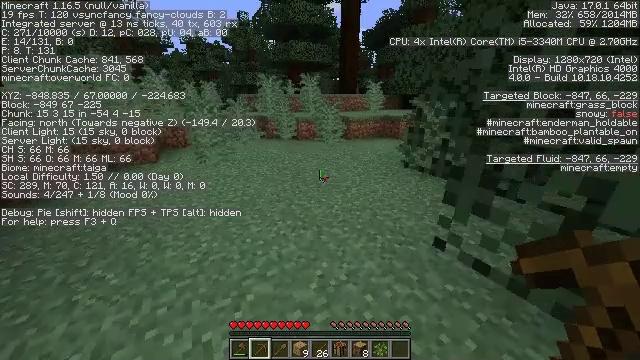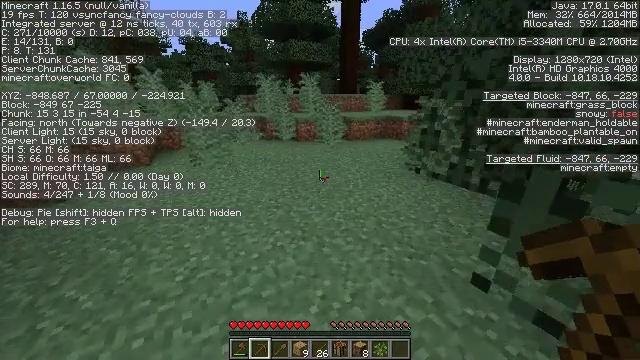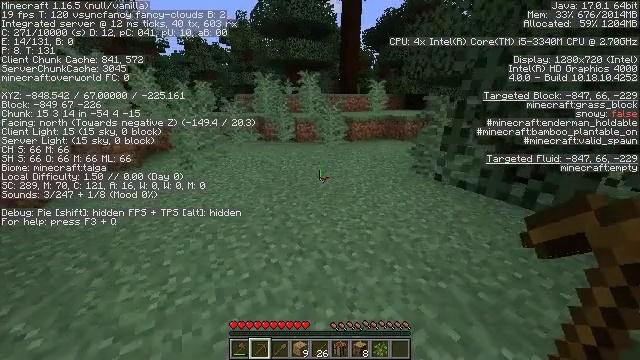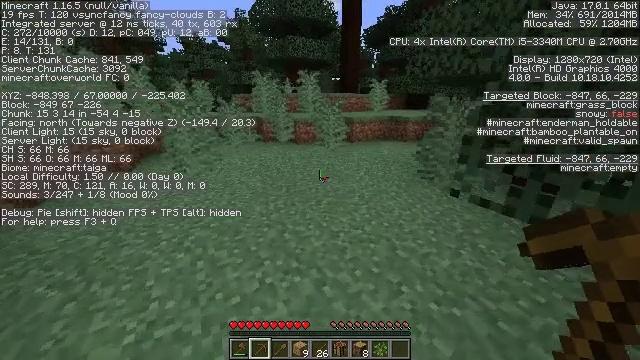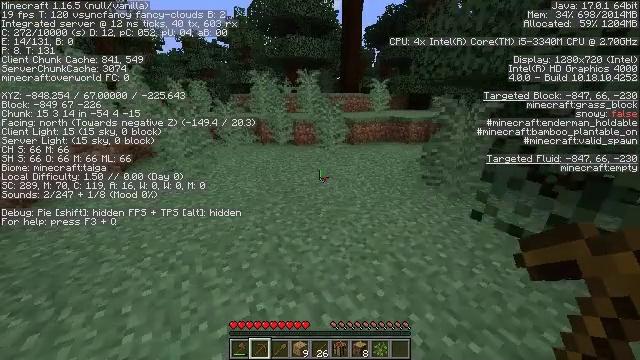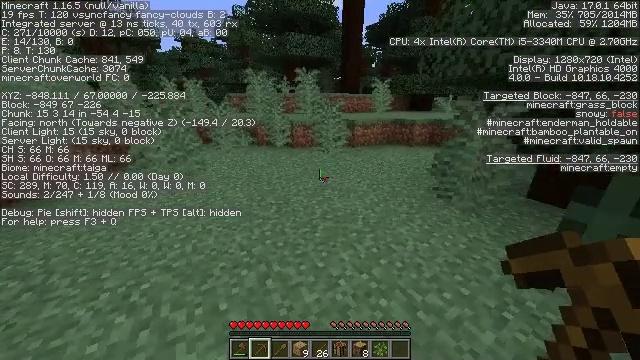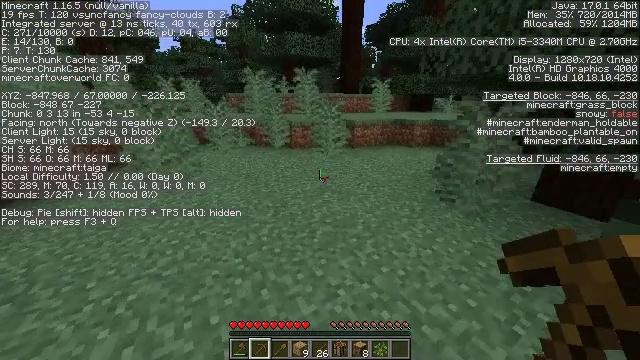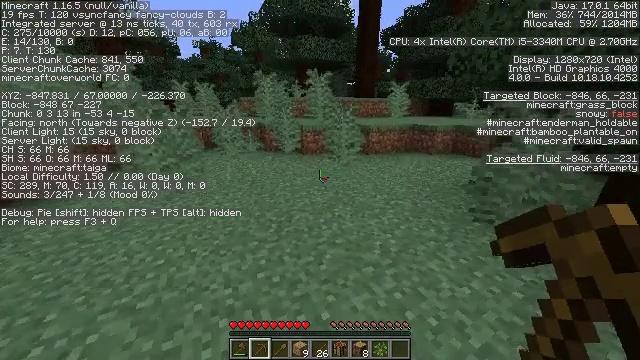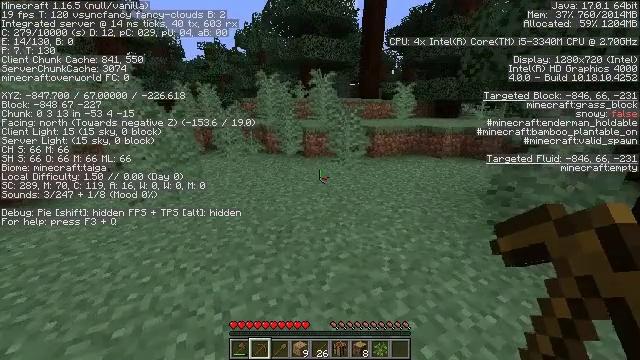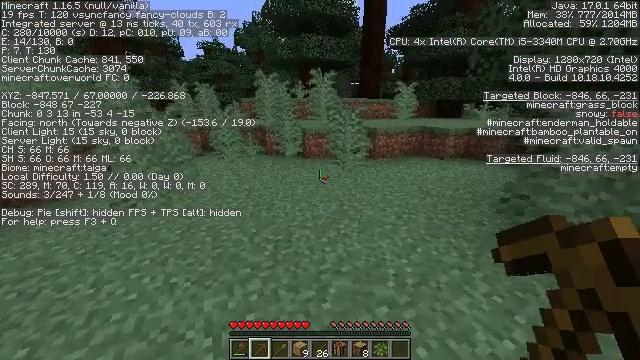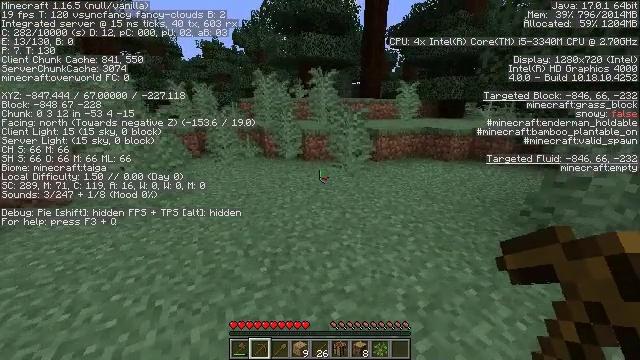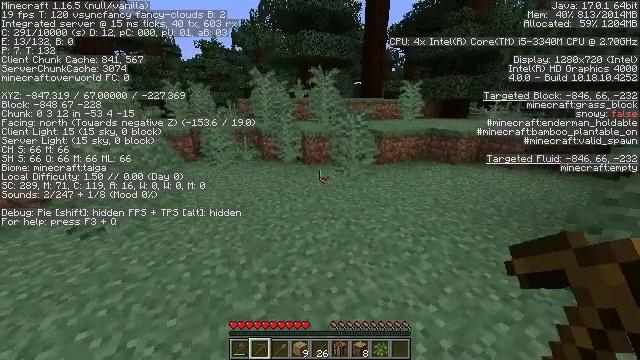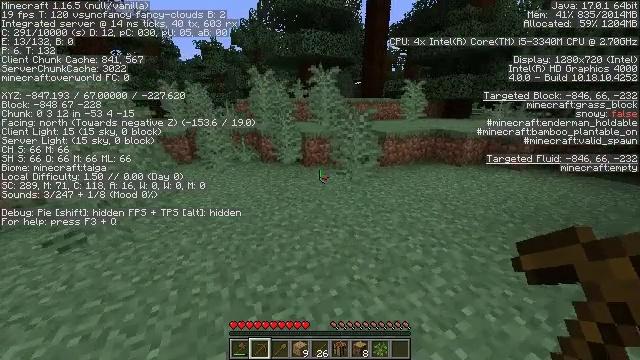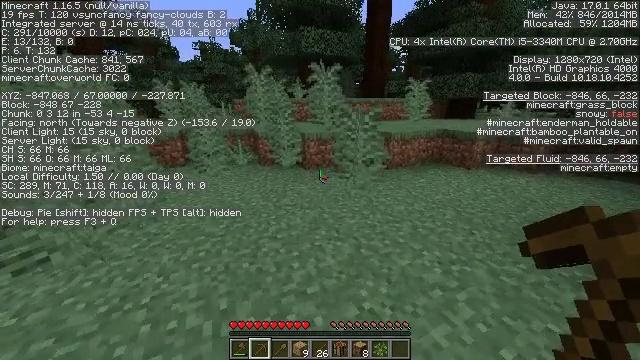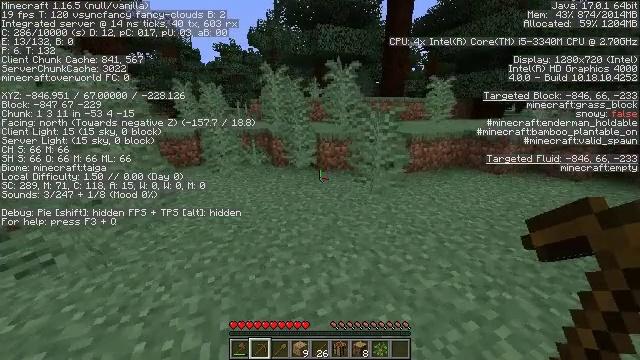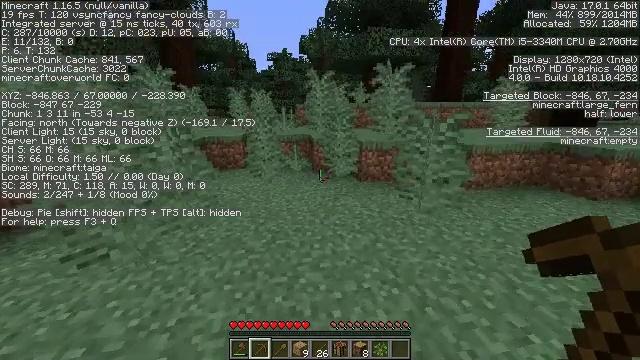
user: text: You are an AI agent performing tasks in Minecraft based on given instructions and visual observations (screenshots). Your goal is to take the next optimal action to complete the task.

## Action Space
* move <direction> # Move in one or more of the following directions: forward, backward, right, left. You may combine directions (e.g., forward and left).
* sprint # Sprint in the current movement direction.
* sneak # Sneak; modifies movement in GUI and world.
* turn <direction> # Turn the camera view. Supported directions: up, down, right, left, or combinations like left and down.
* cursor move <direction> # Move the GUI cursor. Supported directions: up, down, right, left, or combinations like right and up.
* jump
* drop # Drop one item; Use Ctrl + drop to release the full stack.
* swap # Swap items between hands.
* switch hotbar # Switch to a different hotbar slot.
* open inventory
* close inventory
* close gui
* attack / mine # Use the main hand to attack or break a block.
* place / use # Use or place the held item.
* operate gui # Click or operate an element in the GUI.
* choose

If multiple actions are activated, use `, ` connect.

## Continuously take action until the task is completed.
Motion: motion action
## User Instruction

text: Collect spruce leaves for landscaping.
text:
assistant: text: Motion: move forward
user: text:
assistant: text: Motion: move forward
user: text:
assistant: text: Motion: move forward
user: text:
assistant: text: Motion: move forward
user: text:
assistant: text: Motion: move forward
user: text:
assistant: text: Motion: move forward
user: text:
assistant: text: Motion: move forward, turn left
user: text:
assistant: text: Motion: move forward
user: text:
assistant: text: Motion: move forward
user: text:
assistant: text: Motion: move forward
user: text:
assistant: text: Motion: move forward
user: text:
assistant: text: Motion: move forward
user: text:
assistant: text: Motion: move forward
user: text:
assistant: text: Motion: move forward, turn left
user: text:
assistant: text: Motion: move forward, turn left and up
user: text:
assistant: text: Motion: move forward, turn left
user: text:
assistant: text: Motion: move forward, turn left
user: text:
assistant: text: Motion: move forward, turn left
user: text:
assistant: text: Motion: move forward
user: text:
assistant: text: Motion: move forward
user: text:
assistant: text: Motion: move forward
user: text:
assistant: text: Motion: move forward
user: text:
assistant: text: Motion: move forward
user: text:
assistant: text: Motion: move forward
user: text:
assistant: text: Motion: move forward
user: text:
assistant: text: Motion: move forward
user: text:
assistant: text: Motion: move forward
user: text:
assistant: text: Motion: move forward
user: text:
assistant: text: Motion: move forward
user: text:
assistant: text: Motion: move forward